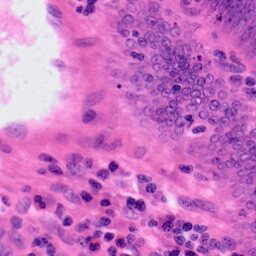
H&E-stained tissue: Colon